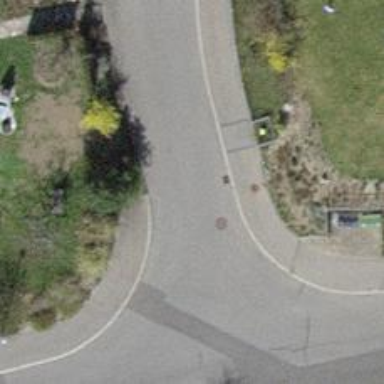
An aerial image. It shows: Unmarked crossing on the road.